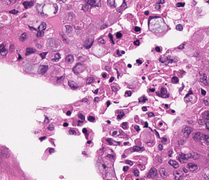
Tumor epithelial tissue: yes
Tumor-associated stroma tissue: no
Normal tissue: no